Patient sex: F
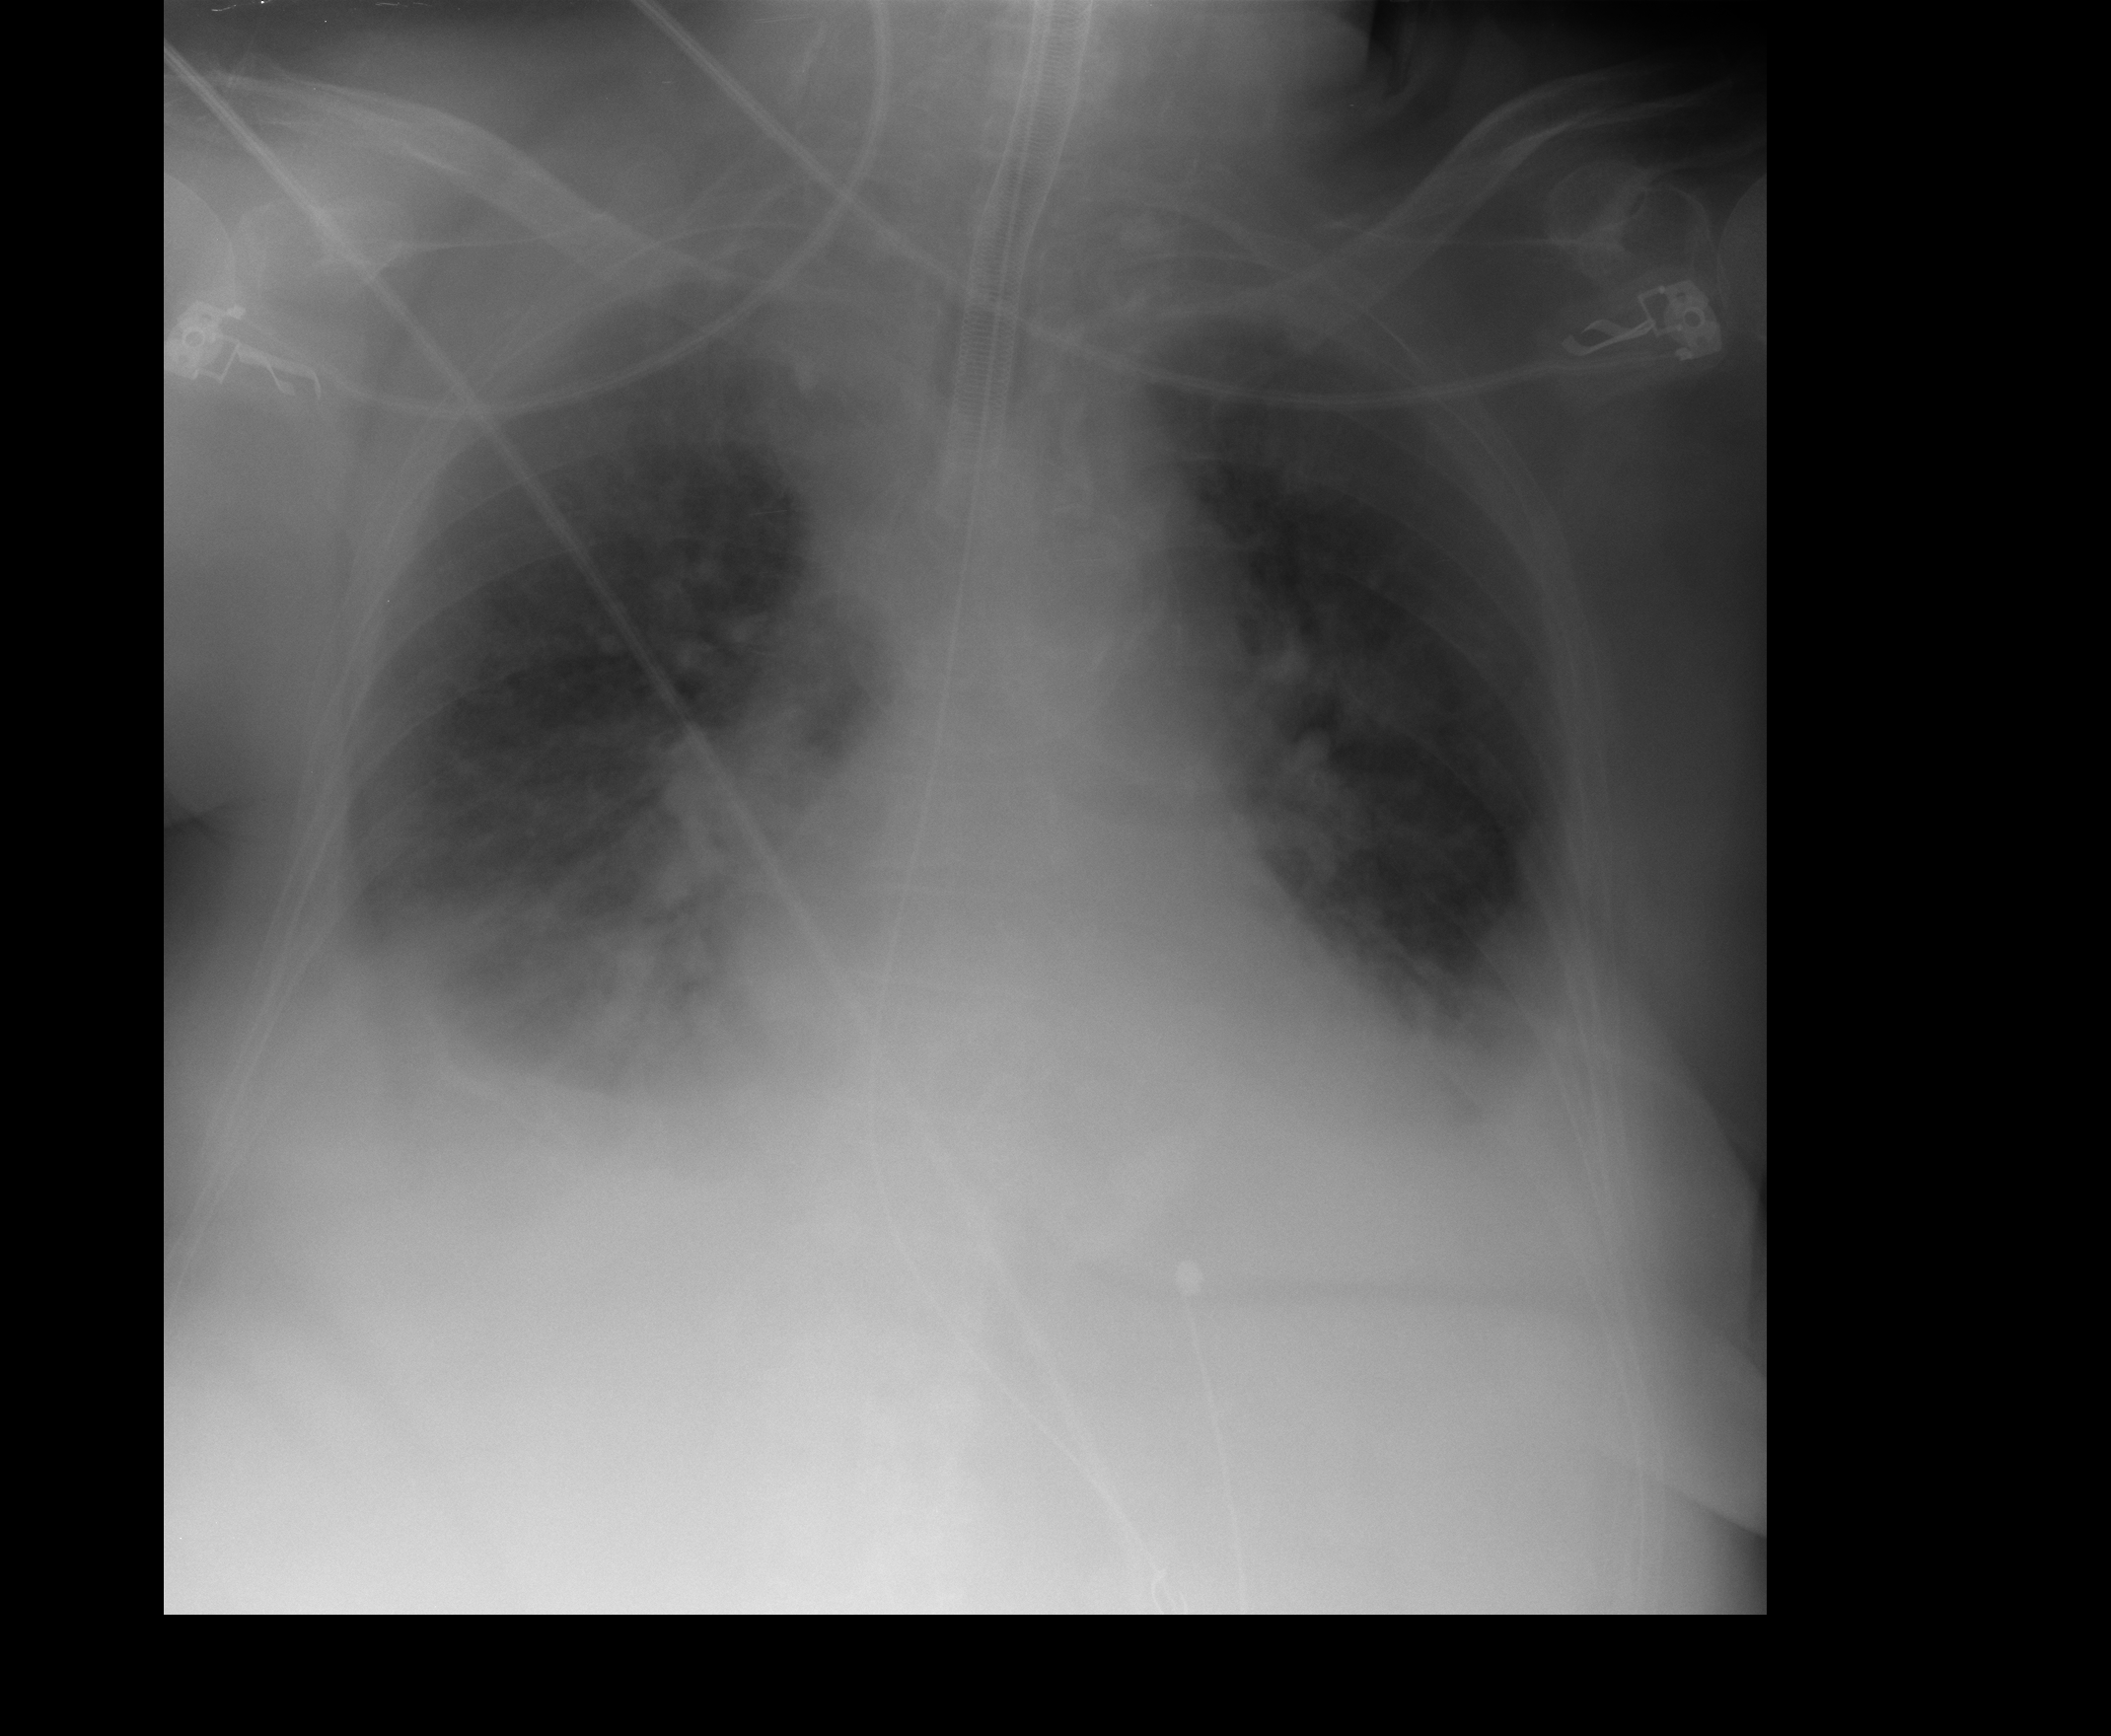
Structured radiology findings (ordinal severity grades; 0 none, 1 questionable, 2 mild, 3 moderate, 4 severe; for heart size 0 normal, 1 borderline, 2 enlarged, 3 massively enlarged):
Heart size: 0
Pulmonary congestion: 3
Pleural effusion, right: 3
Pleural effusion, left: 3
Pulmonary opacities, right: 2
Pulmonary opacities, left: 2
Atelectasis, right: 2
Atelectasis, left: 2